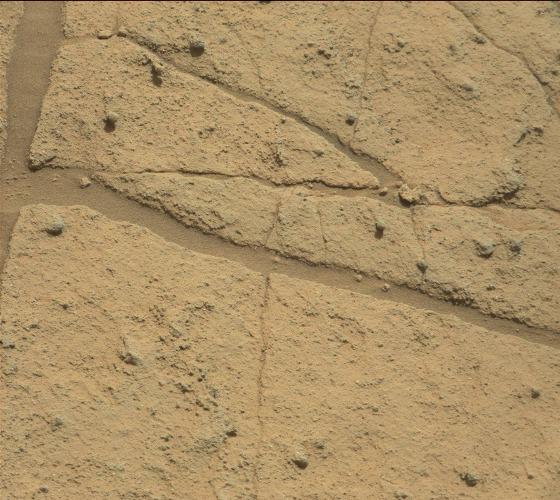
Terrain classes present: Bedrock, Gravel / Sand / Soil, Rock, Shadow